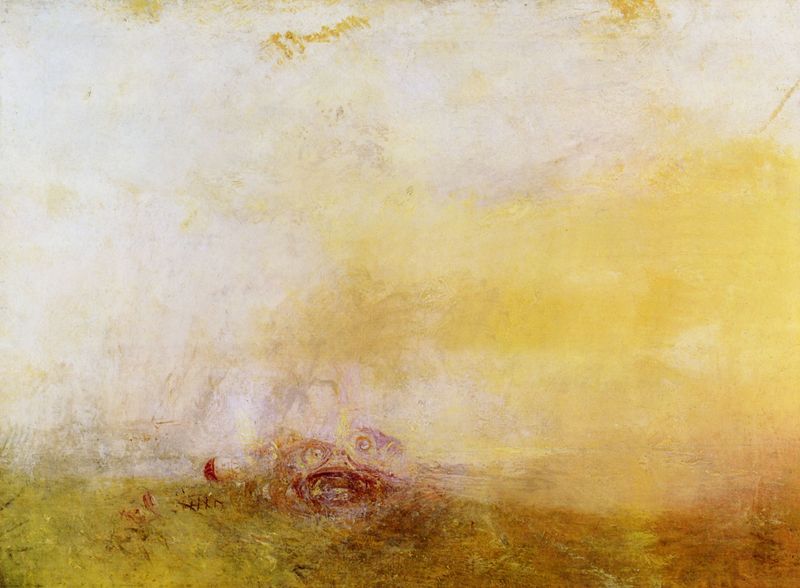
Titel: Sonnenaufgang mit Seeungeheuern
Künstler: William Turner
Standort: London
Institution: Tate Gallery
Schlagwörter: baum, blau, dunkel, gemälde, himmel, meer, schatten, wasser, weiß, wolken, aquarell, gelb, grün, impressionismus, landschaft, ocker, sand, see, ufer, blumen, braun, bunt, hell, kreide, licht, orange, skizze, gras, rot, wiese, wolke, beige, augen, öl, erde, feld, halme, horizont, nass, natur, weite, wind, busch, sonne, auge, gold, england, gainsborough, schuppen, schwanz, schiff, sommer, strand, ansicht, heiß, abstrakt, farben, fläche, flächen, dunst, farbe, lila, nebel, violett, romantik, luft, sturm, turner, duktus, impressionistisch, tiefe, frühling, unscharf, unten, helligkeit, diesig, strahlen, wirbel, gefahr, wärme, fisch, zähne, verschwommen, maul, sonnenschein, sonnenstrahlen, sfumato, strahlend, verschleiert, schwebend, ungeheuer, lasur, seelandschaft, fische, farbigkeit, monster, flosse, lasierend, unschärfe, william, kadaver, meeresboden, william turner, tuner, gol, weichzeichnung, gwässer, intensität, morgenlich, nebelmonster, sugen, ölverschmutzung, gräten, sonnenuntergangg, dischkadaver, fischkadaver